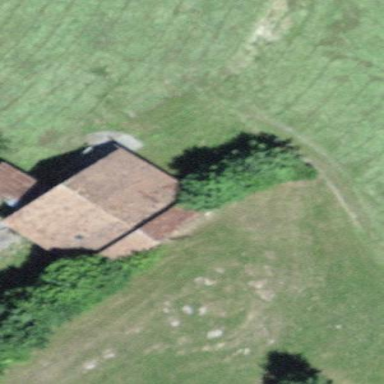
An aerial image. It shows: Barn.